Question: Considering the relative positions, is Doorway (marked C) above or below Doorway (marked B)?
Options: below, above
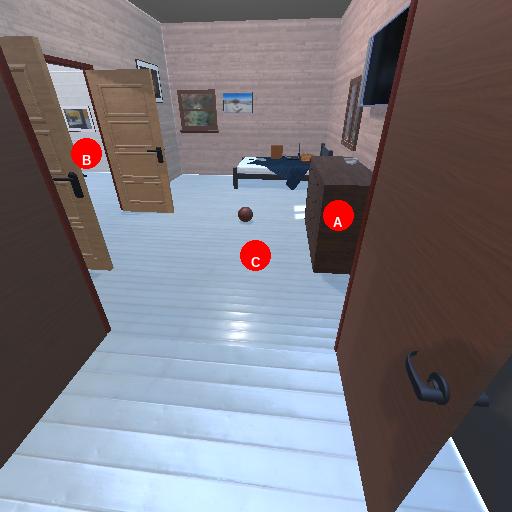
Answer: below